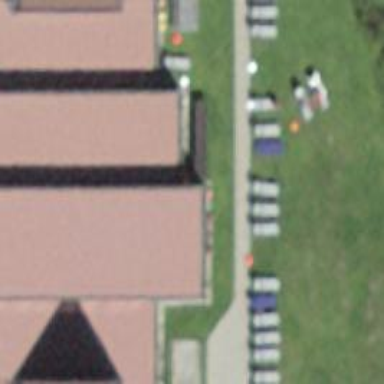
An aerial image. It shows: Swimming pool located in leisure land.